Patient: sex F, age 59
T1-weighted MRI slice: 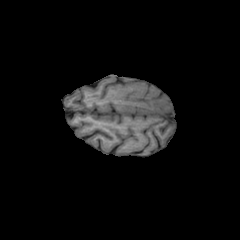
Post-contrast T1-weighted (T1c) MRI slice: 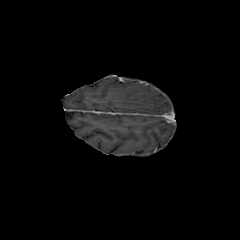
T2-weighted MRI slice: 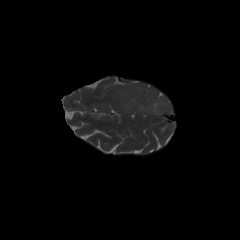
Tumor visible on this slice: yes
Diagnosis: Glioblastoma, IDH-wildtype
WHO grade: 4